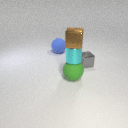
large green rubber sphere below small cyan metal cylinder